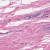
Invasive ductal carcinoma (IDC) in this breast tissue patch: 0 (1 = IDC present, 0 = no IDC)